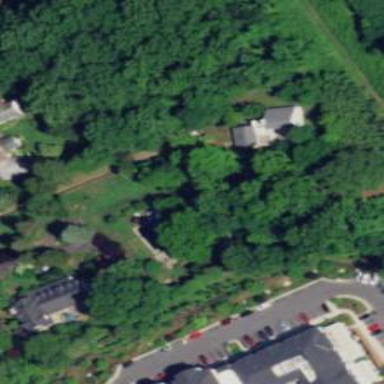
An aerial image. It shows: Driveway.